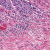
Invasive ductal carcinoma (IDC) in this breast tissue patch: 1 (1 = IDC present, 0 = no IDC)